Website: walmart
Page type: receipt
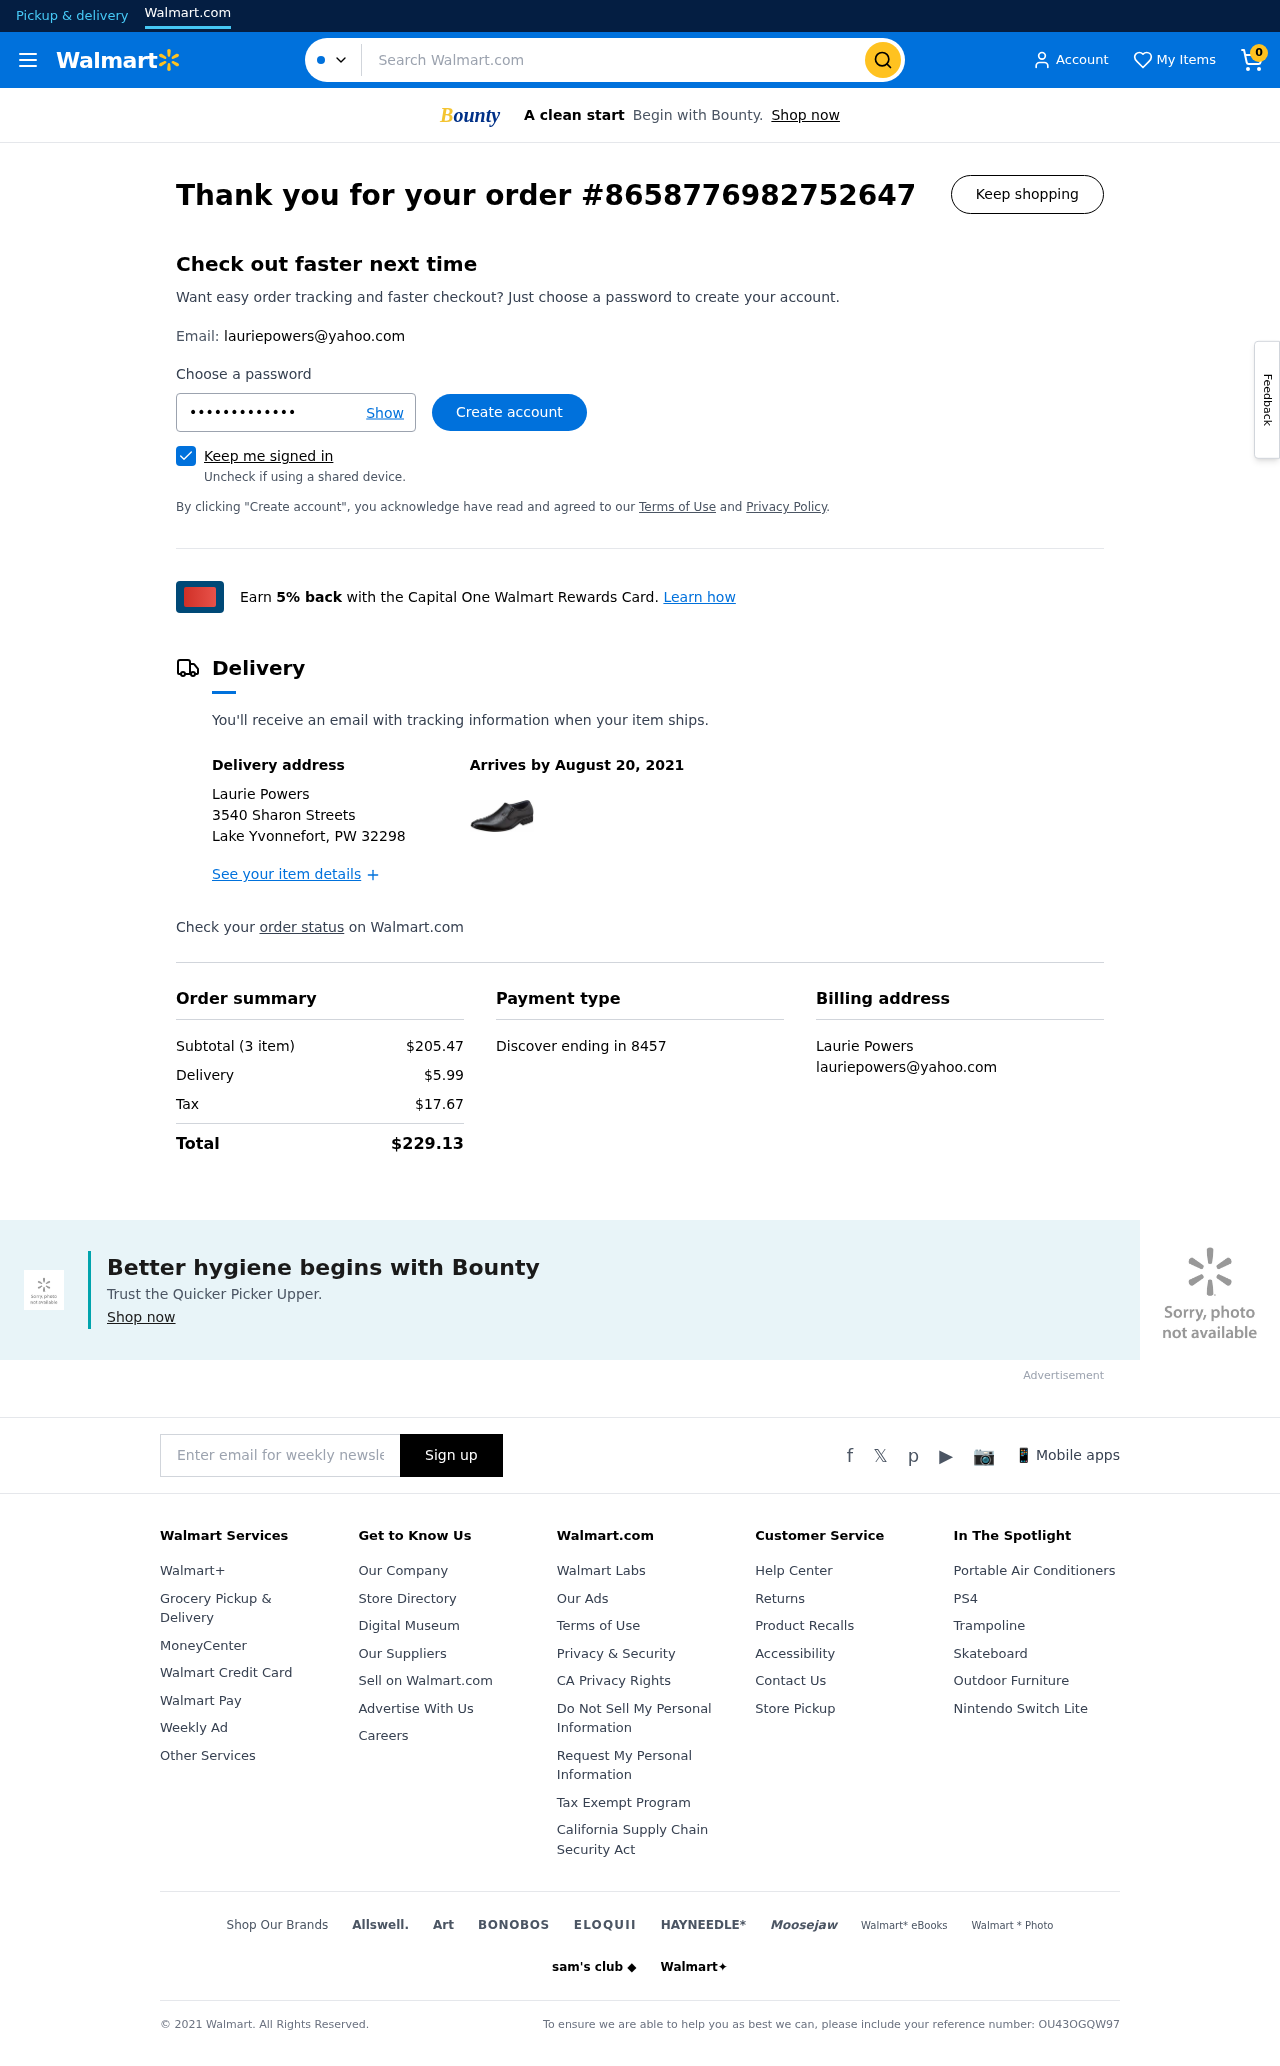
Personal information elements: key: PII_CARD_LAST4
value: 8457
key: PII_CARD_TYPE
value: Discover
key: PII_CITY_STATE_ZIP
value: Lake Yvonnefort, PW 32298
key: PII_EMAIL
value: lauriepowers@yahoo.com
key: PII_EMAIL2
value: lauriepowers@yahoo.com
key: PII_FULLNAME
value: Laurie Powers
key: PII_FULLNAME2
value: Laurie Powers
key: PII_STREET
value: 3540 Sharon Streets
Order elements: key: ORDER_NUM_ITEMS
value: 0
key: ORDER_ID
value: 8658776982752647
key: ORDER_DELIVERY_DATE
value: August 20, 2021
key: ORDER_NUM_ITEMS
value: Subtotal (3 item)
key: ORDER_SUBTOTAL
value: $205.47
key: ORDER_SHIPPING_COST
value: $5.99
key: ORDER_TAX
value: $17.67
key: ORDER_TOTAL
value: $229.13
Search elements: key: HEADER_SEARCH
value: Search Walmart.com